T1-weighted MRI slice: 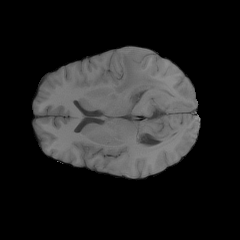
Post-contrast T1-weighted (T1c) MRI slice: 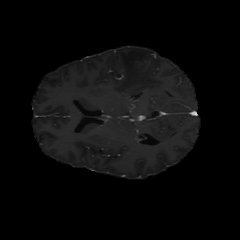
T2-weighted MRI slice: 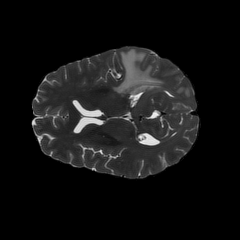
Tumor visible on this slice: yes